Interaction volume radius: 5 \u00c5
Interaction volume height: 15 \u00c5
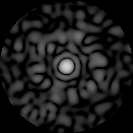
Disorder parameter: 0.7848